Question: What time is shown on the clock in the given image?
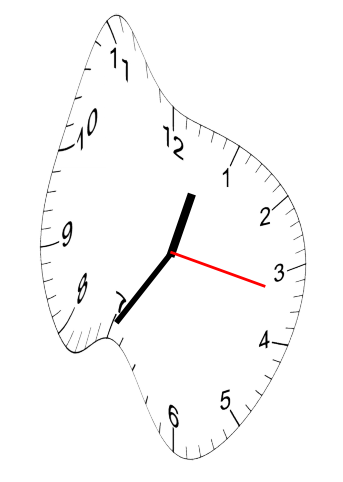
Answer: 12:35:17